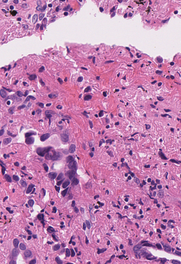
Tumor epithelial tissue: yes
Tumor-associated stroma tissue: yes
Normal tissue: no